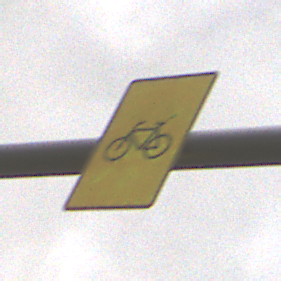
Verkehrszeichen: RadverkehrOhnePfeilsymbol
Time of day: Midday
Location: Outdoor (Nature)
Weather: Overcast
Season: NotSpecified
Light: Natural